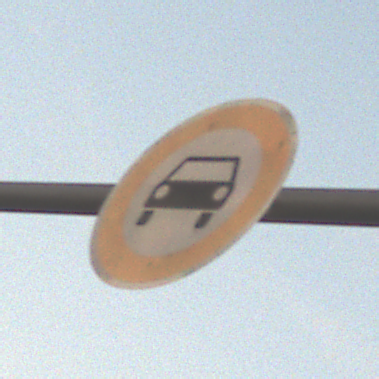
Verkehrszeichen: VerbotKraftwagen
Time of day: SunriseSunset
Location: Outdoor (Nature)
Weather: PartlyCloudy
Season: NotSpecified
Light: Natural